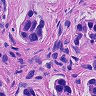
Metastatic tissue present: yes